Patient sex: M
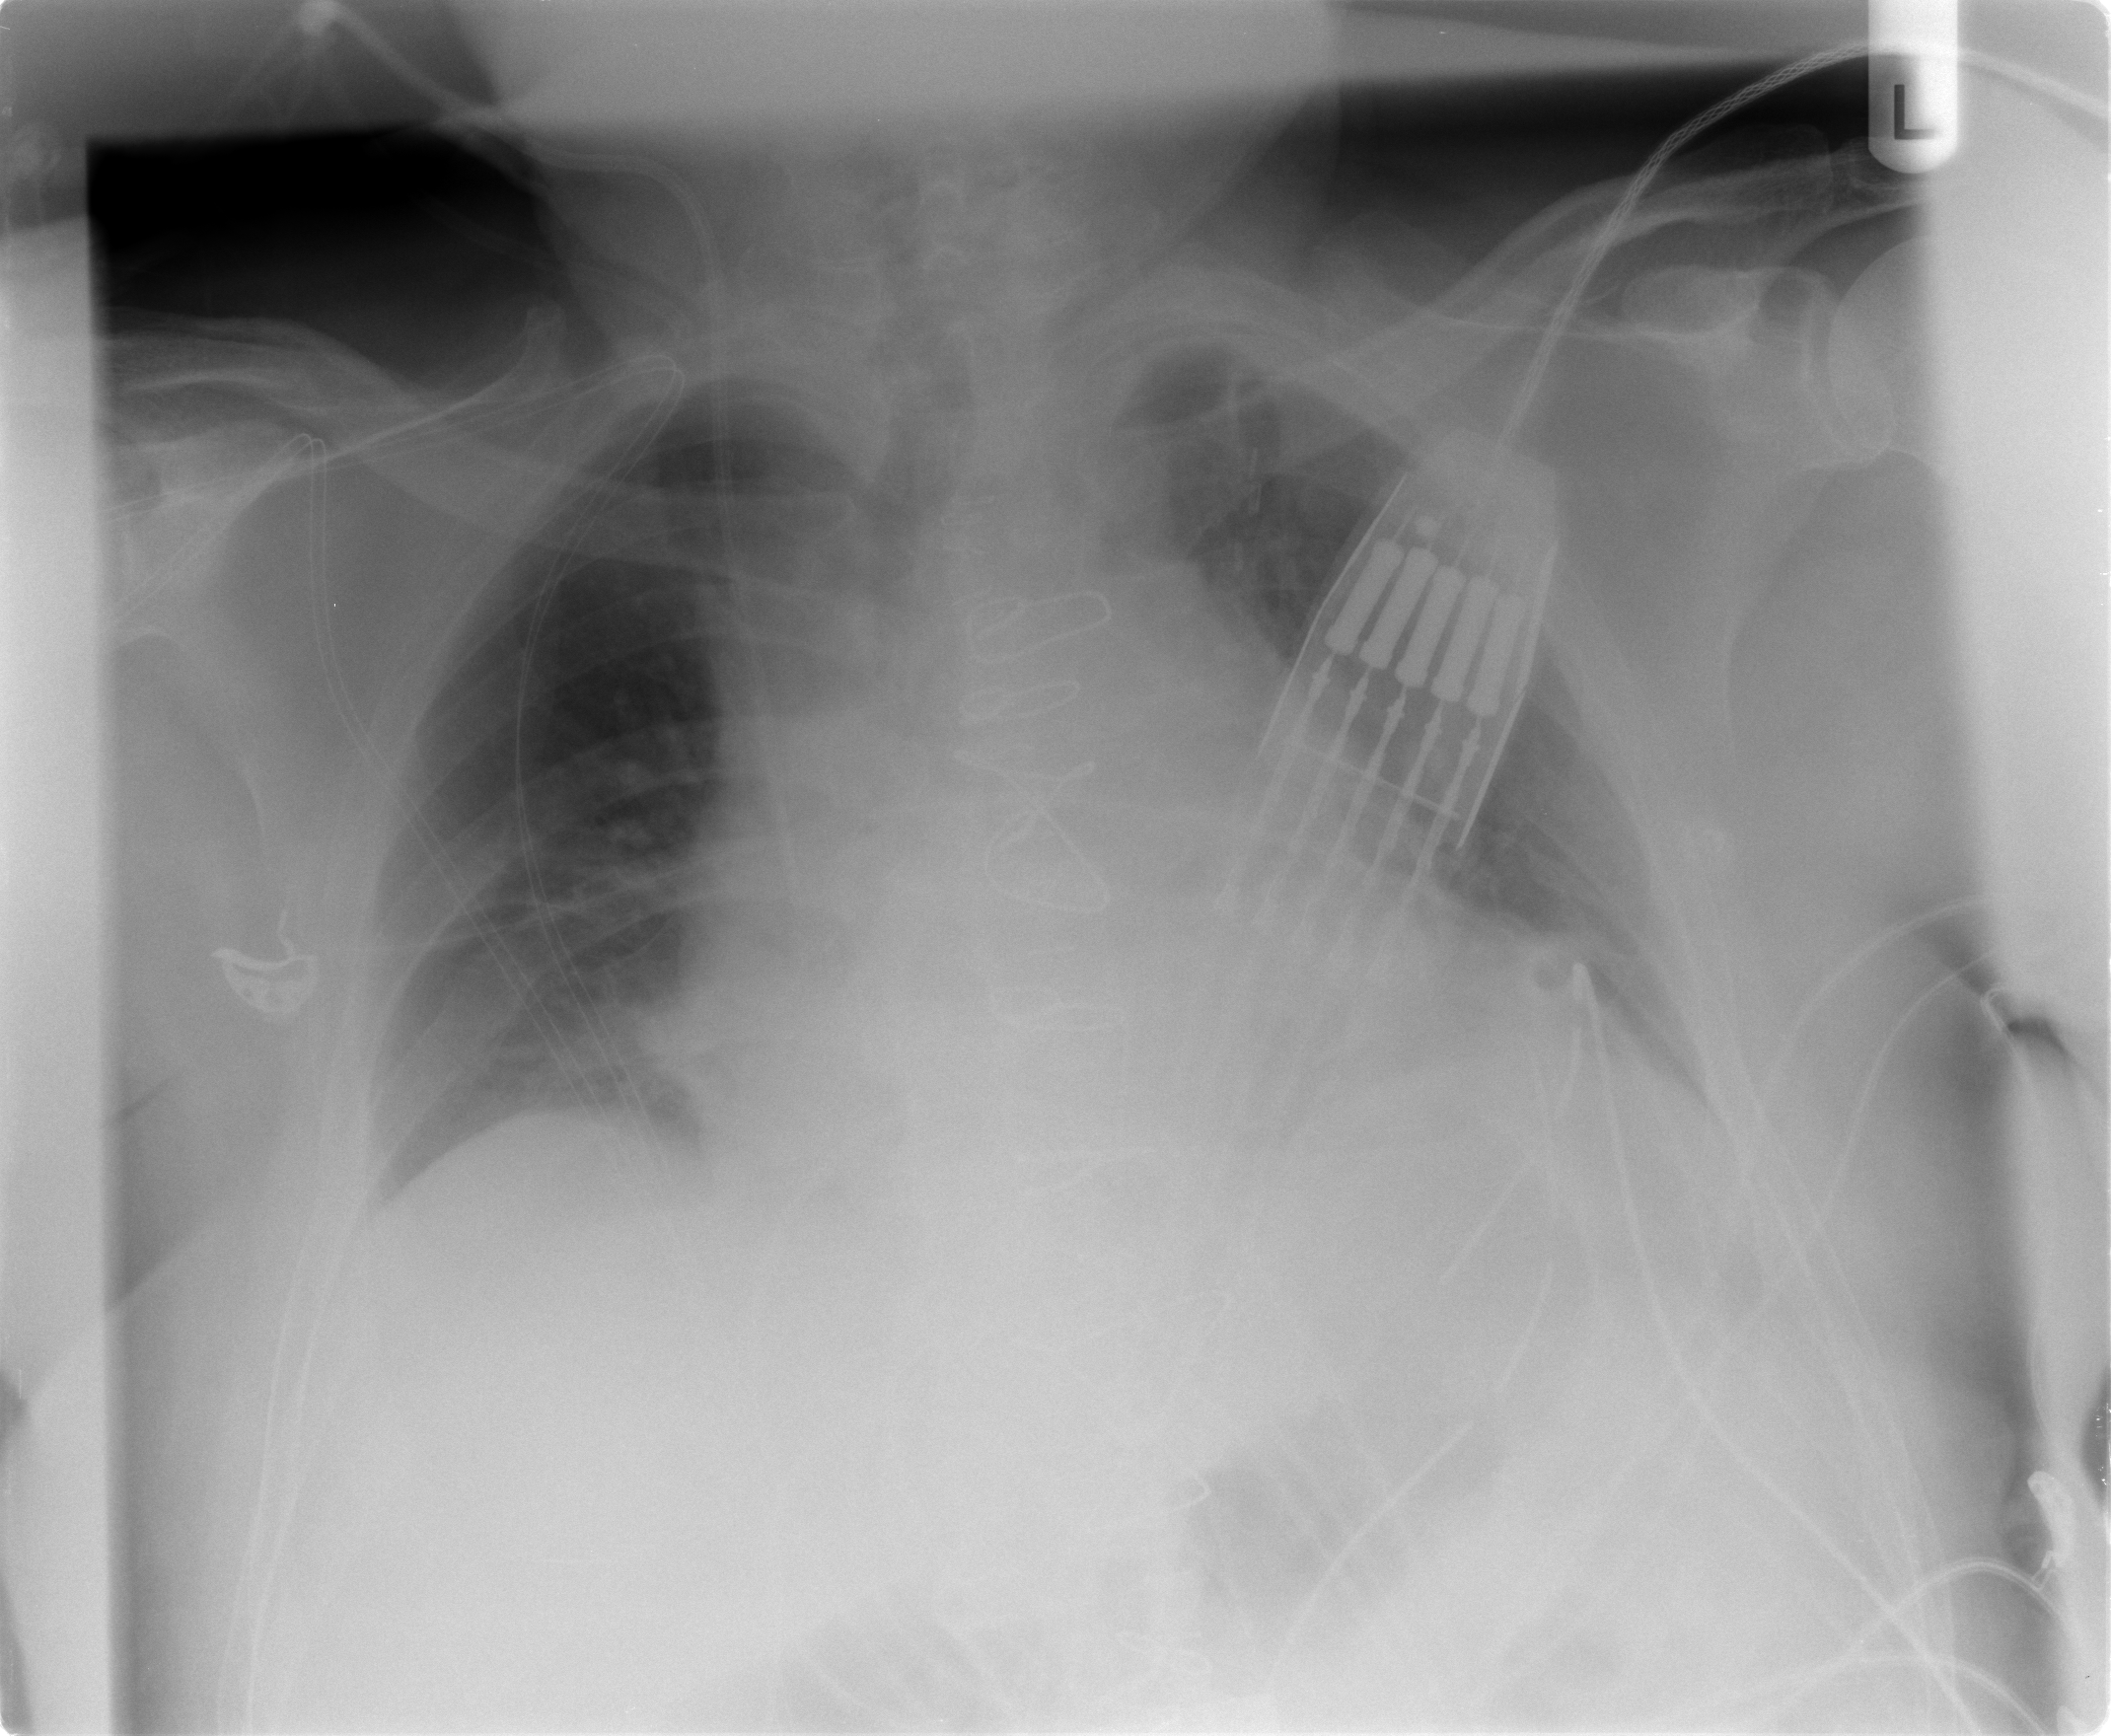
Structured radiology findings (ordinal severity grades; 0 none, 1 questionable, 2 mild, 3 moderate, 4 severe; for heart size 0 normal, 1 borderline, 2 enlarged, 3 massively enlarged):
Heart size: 2
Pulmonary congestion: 2
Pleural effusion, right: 0
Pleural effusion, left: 2
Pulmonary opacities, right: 1
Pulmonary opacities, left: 1
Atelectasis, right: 2
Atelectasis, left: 2